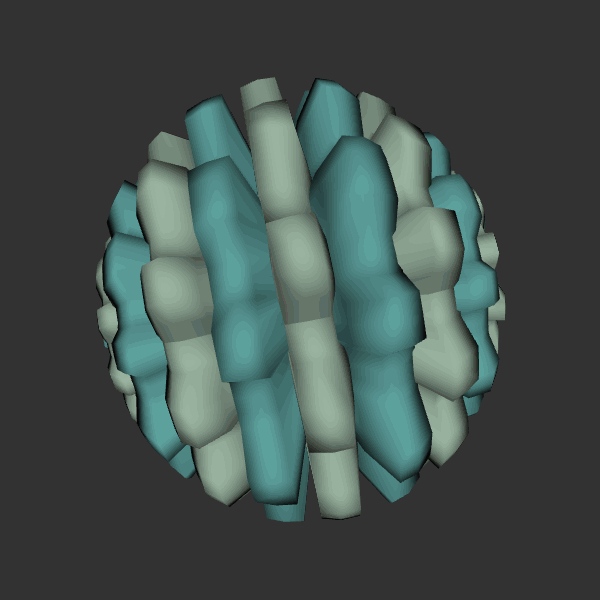
Background: dark